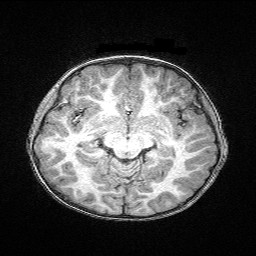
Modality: T1w
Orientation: coronal